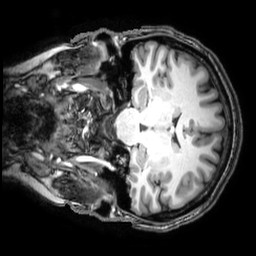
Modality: T1w
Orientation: coronal
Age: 30
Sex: female
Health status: healthy
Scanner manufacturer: philips
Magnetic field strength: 3 T
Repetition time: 0.008114 s
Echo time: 0.003709 s